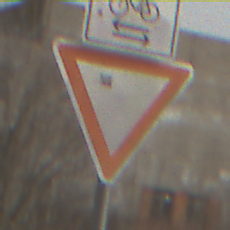
Verkehrszeichen: VorfahrtGewaehren
Zusatzzeichen oben: RichtungsangabeDurchPfeile9
Umgebung: Outdoor, Nature
Tageszeit: MorningAfternoon
Wetter: PartlyCloudy
Licht: Natural
Jahreszeit: Winter
Kontrast: MediumContrast